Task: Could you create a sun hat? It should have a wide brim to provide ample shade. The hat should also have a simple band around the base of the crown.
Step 170:
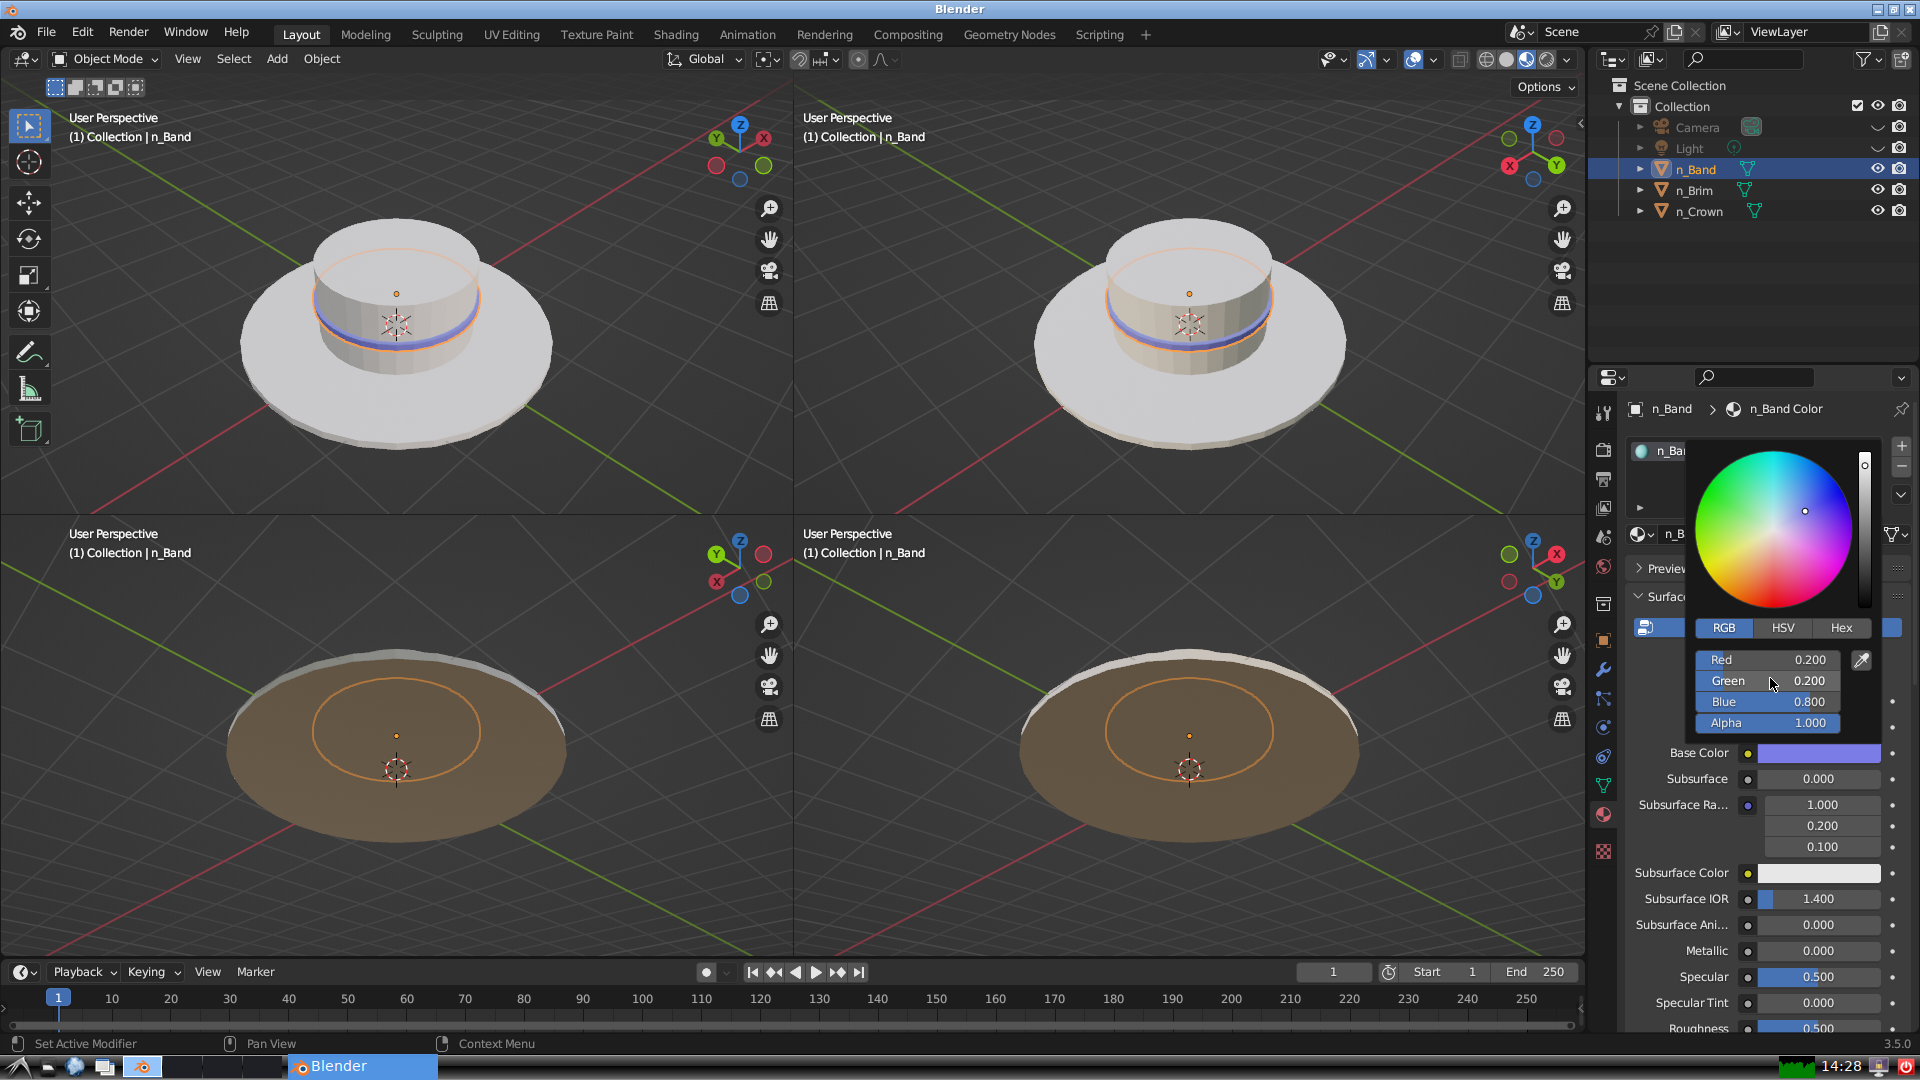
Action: {"mouse_move": [1770, 699]}